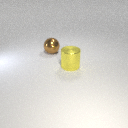
large yellow metal cylinder in front of large brown metal sphere